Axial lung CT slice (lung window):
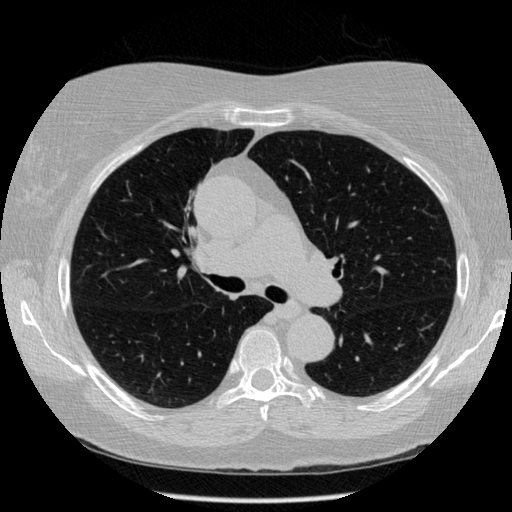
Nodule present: no